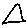
Label: triangle